Interaction volume radius: 10 \u00c5
Interaction volume height: 15 \u00c5
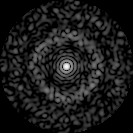
Disorder parameter: 0.8458